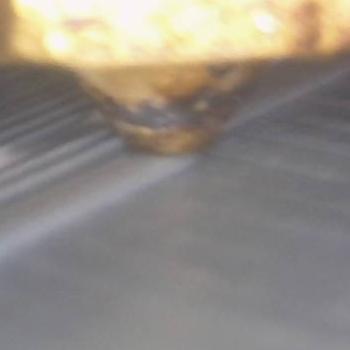
Flow rate: 105%